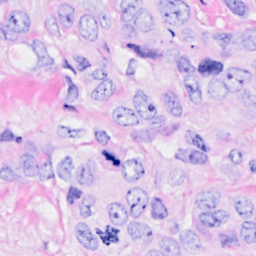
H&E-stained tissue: Breast